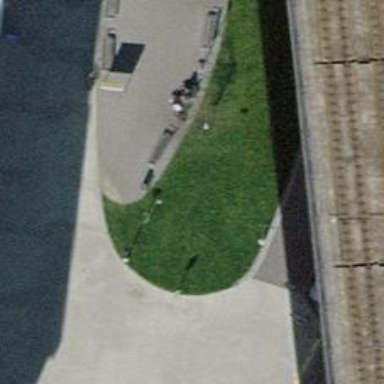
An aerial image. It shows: Grey bench.